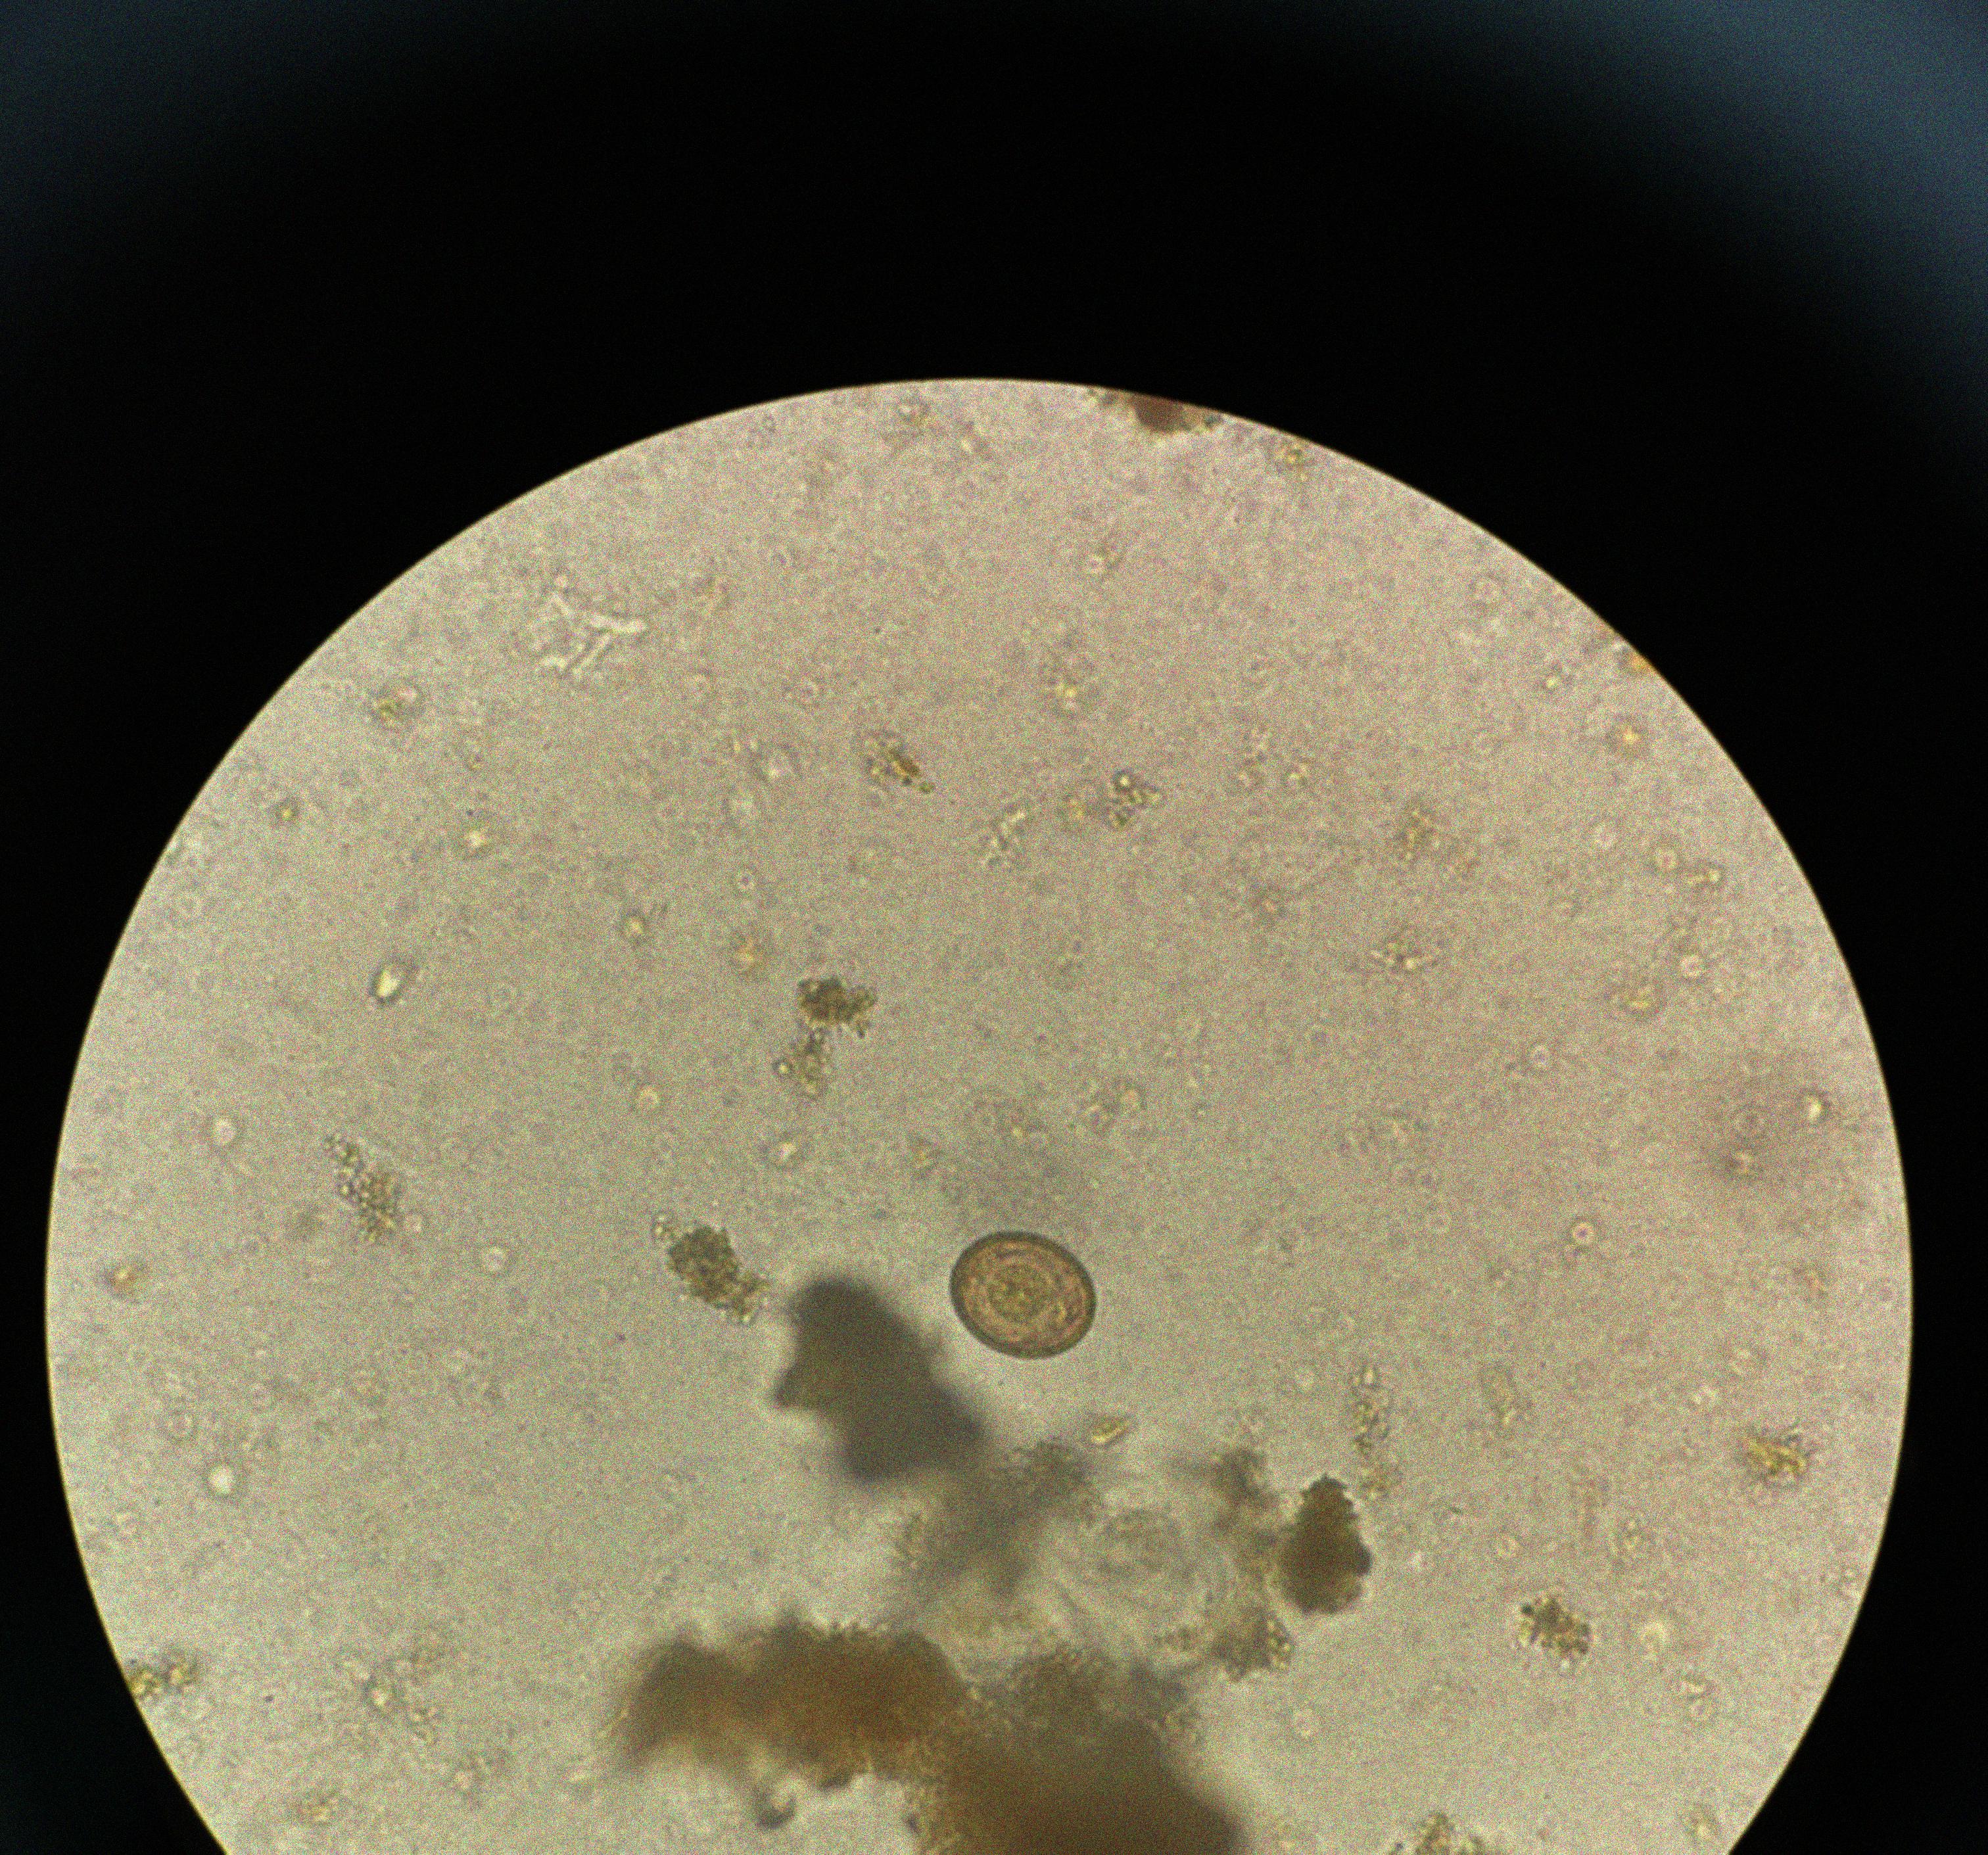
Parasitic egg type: Hymenolepis diminuta